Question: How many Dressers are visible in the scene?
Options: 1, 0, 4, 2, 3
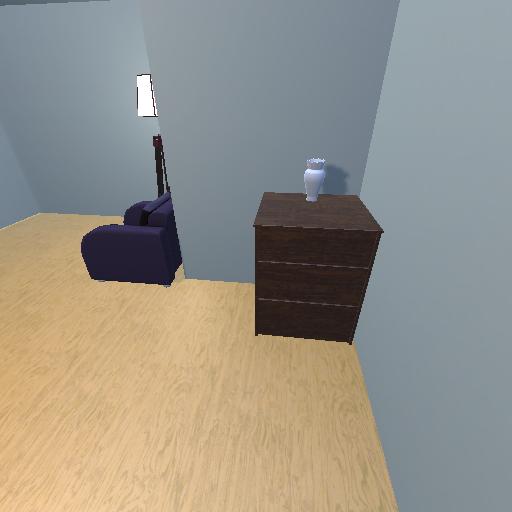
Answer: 1